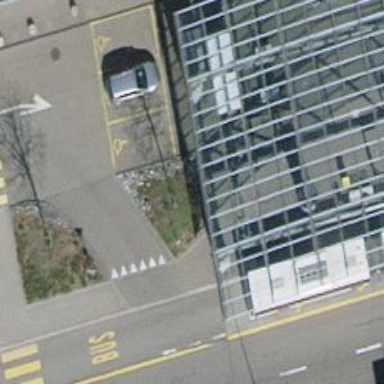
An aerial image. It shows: Bicycle parking area.